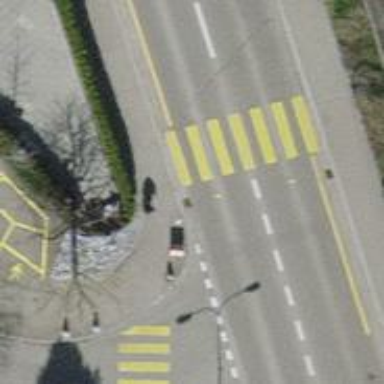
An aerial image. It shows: Uncontrolled crossing on the road.